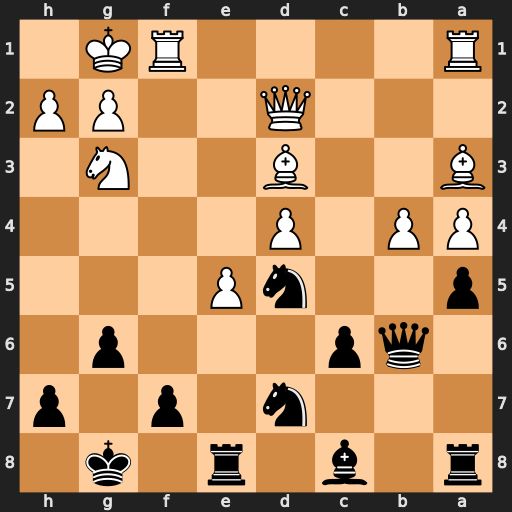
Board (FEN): r1b1r1k1/3n1p1p/1qp3p1/p2nP3/PP1P4/B2B2N1/3Q2PP/R4RK1
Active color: b
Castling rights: -
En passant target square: -
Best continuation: Qxd4+ Qf2 Qxf2+